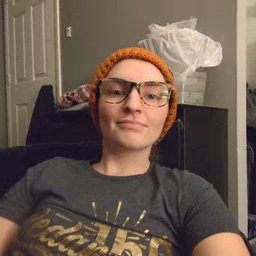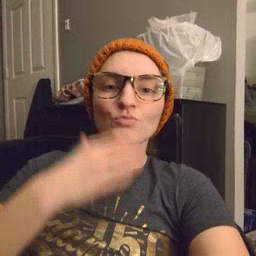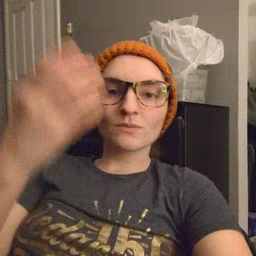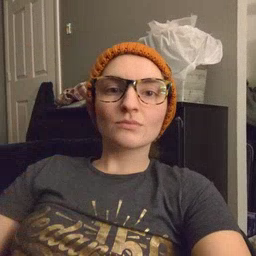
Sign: giraffe